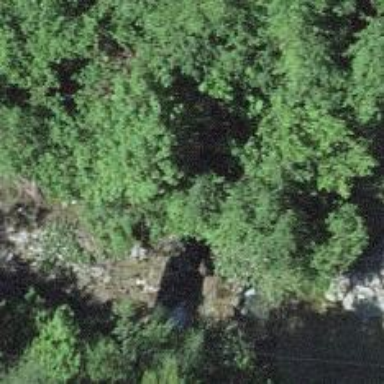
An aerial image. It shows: Check dam at location with retaining wall.